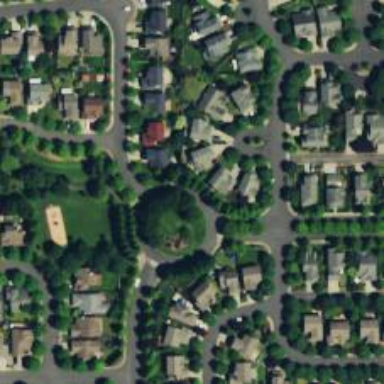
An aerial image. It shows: Circular junction on residential road.